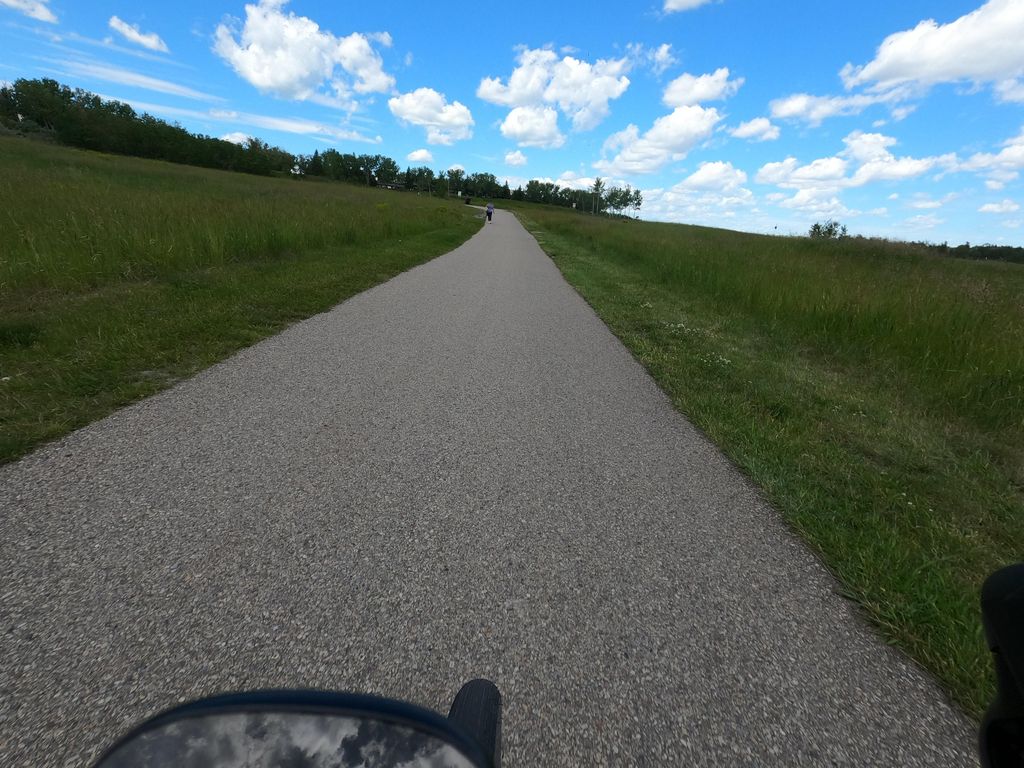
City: calgary